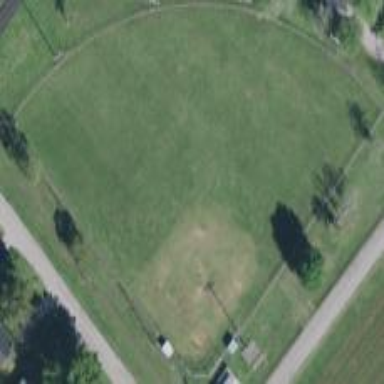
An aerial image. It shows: Baseball pitch for leisure land activities.